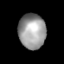
Tissue: lung
Cell type: Others
Senescence score: 0.1837
Nuclear area (px): 921
Mean DAPI intensity: 155.325